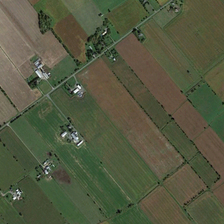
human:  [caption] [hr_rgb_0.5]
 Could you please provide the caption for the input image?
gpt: there are several houses in the farm .

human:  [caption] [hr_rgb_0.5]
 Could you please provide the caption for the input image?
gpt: there are several houses in the farm .

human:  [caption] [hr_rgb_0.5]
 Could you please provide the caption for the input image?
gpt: there's nothing in the desert .

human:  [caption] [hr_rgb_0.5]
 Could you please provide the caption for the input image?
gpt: there's nothing in the desert .

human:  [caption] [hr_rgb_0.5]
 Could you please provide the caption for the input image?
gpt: there's nothing in the desert .